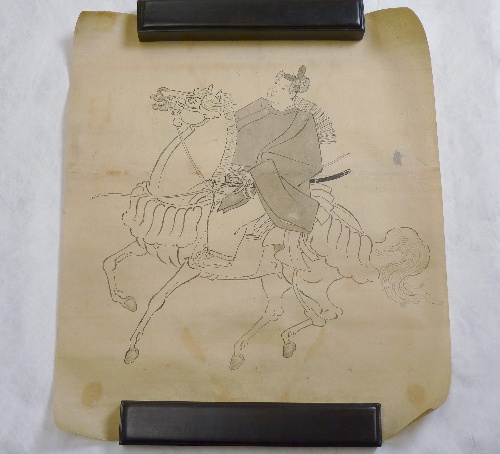
Date: early 19th century
Object type: Drawing
Classification: Paintings
Medium: On paper
Culture: Japan
Period: Edo period (1615–1868)
Dimensions: Image: 18 1/8 × 15 1/2 in. (46 × 39.4 cm)
Department: Asian Art
Credit line: Gift of John Achelis, 1907
Accession year: 1907
Repository: Metropolitan Museum of Art, New York, NY
Tags: Horses